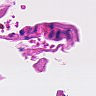
Metastatic tissue present: no